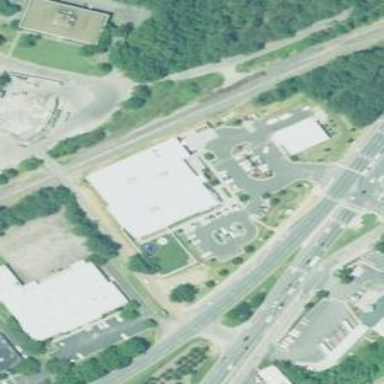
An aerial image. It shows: Commercial building that serves as shelter.